Question: I am working with data visualization using matlibplot. My plot has a total of 6502 data values and is working fine, but the values are close and dense.
For example my y axis values ranges between 3 and 10 and I need to get each point between them so clearly. i.e values like 9.2 and 9.8 are to be clearly distinguished with at least a scale of 1=0.5.
i.e all values like 3,3.5,4,4.5...10,10.5 are all seen in the output figure
Can some one explain me how it can be done. I tired setting range using max and min values. but it didn't work. I set the limits from 3.5 to 10.5 but in the figure the axes are displayed with scaling of 1=1 and values are from 4 to 10. Please help me fix this issue
Thanks in advance
here's my code so far
'''
import matplotlib.pyplot as plt
import numpy as np
import plotly.plotly as py
c, ec = np.random.rand(2, len(votes), 10)
fig, ax = plt.subplots()
plt.ylim(3.5, 10.5)
plt.grid(True)
# where votes range from 10-<PHONE> and rank range from 3.5 to 10
matplotlib.pyplot.scatter(votes,rank, c=c, edgecolor=ec)
plot_url = py.plot_mpl(fig, filename='scatter-plot')
matplotlib.pyplot.show()
'''
and my plot is here

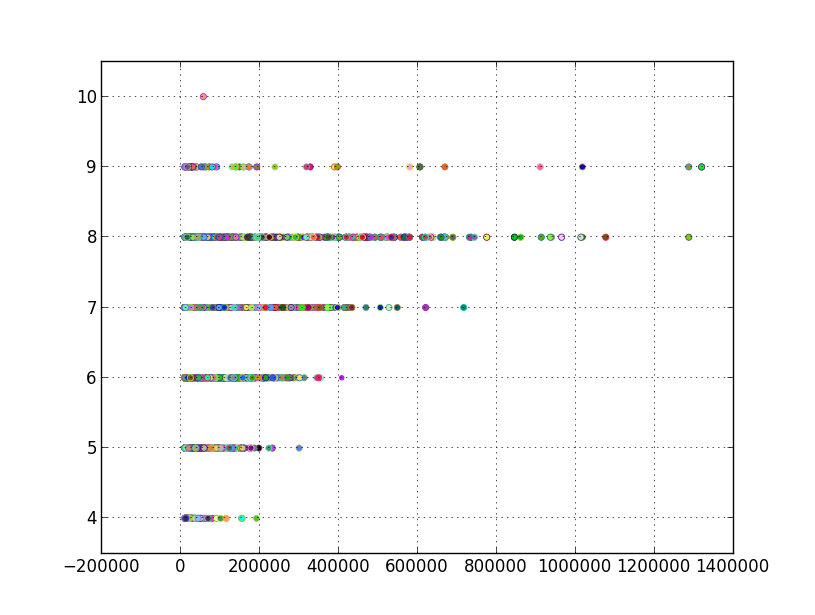
Answer: use 'plt.yticks(np.arange(min, max, step))' instead of 'plt.ylim()'